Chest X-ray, AP view. Patient: 77 years old, sex M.
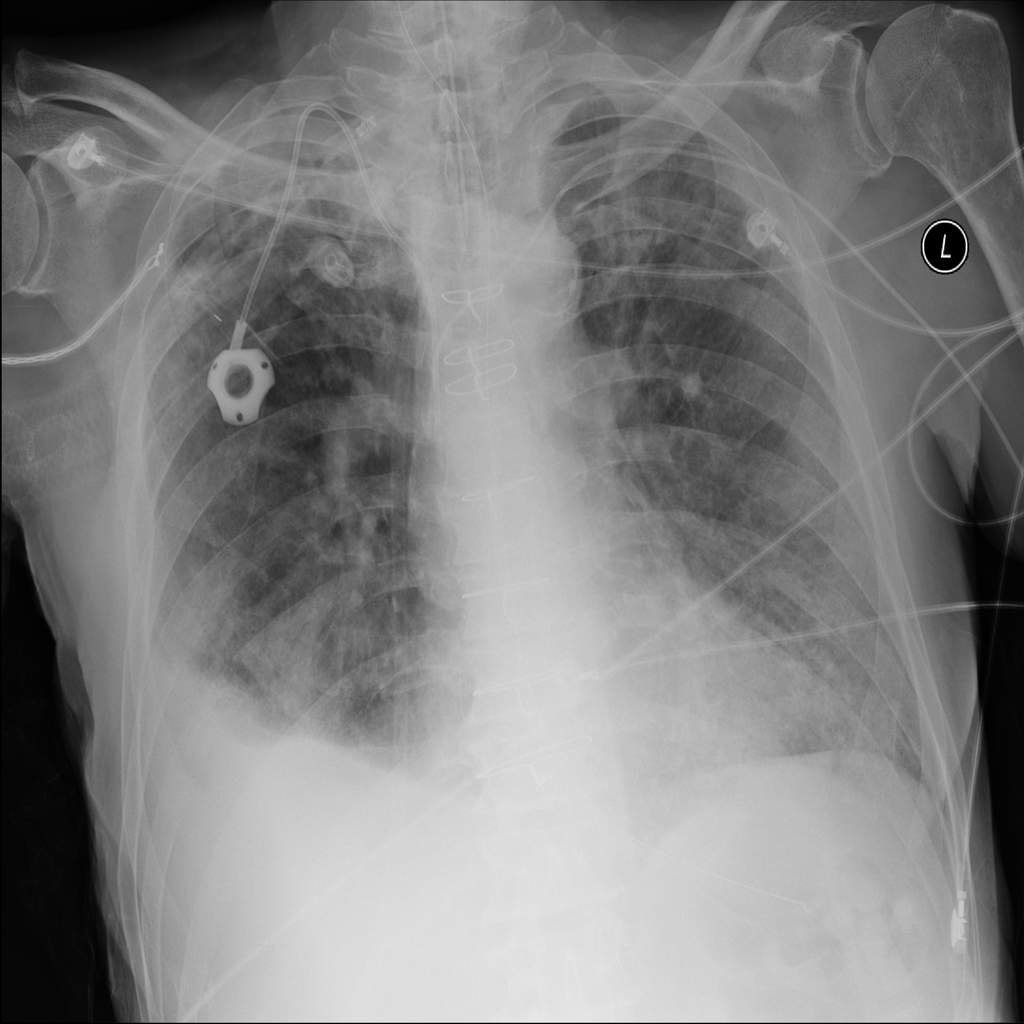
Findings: Infiltration